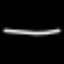
Label: line